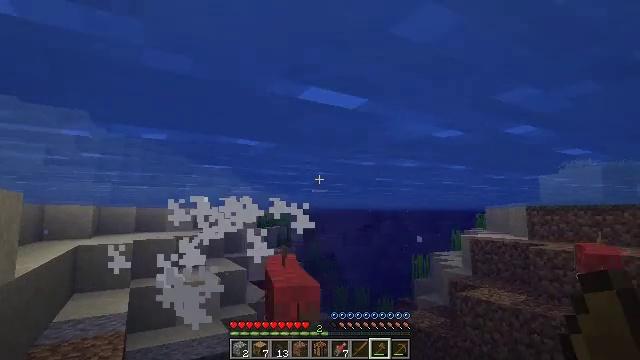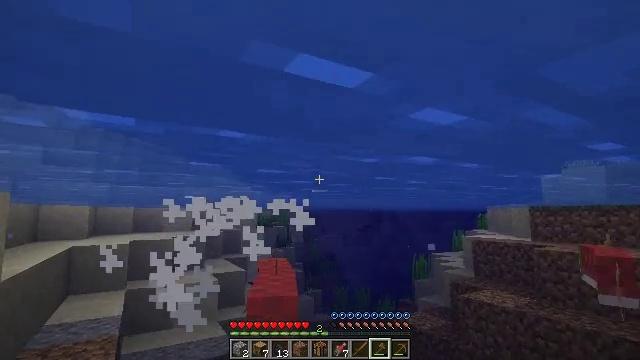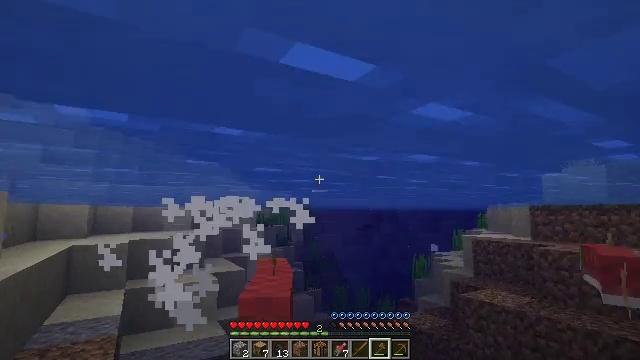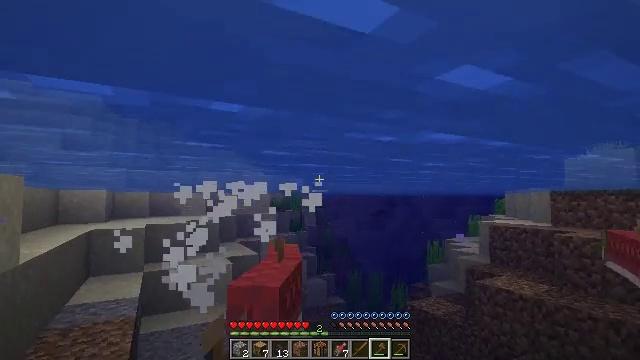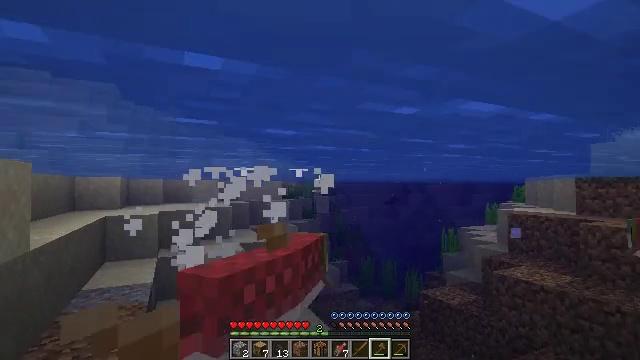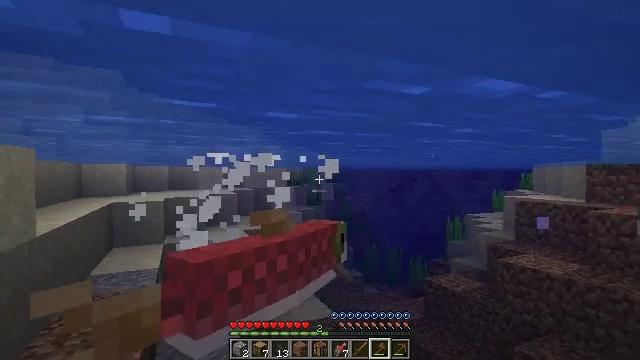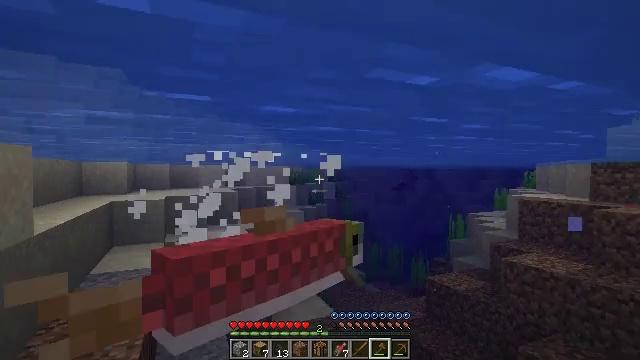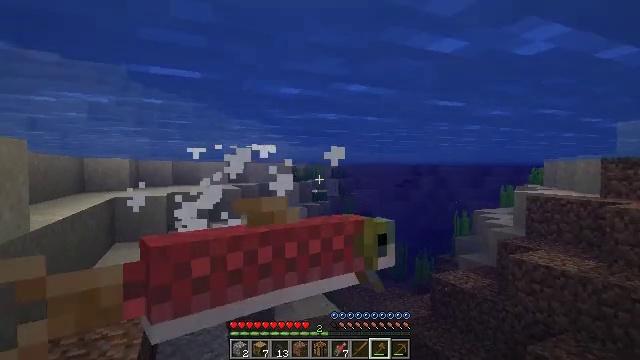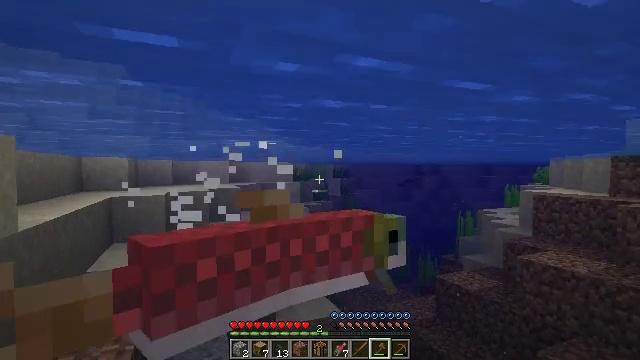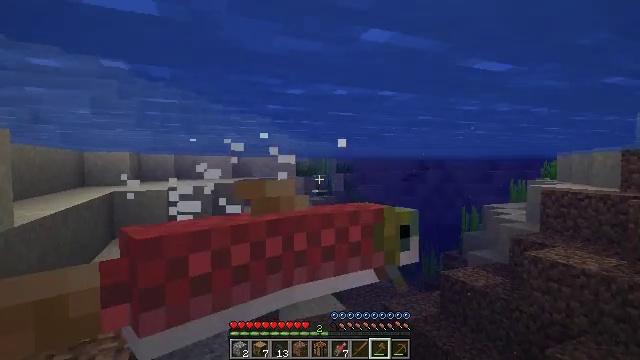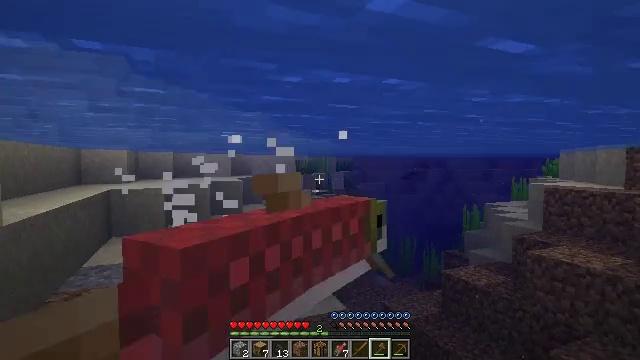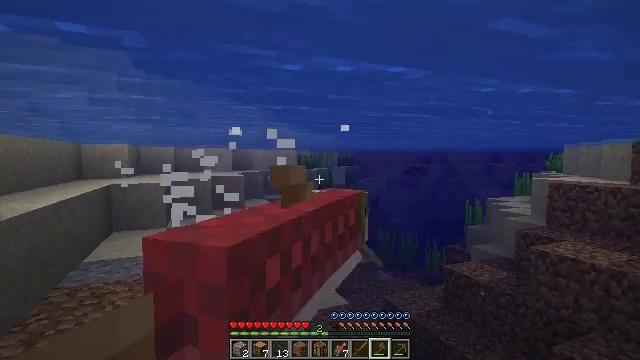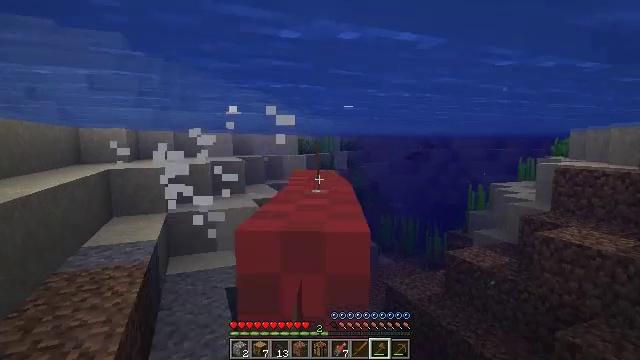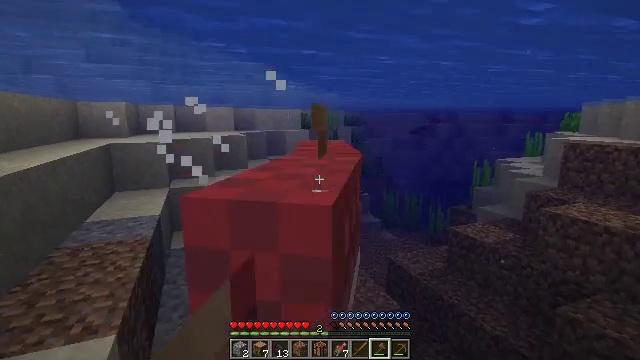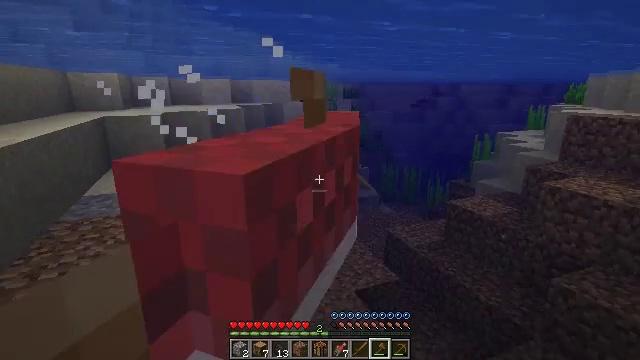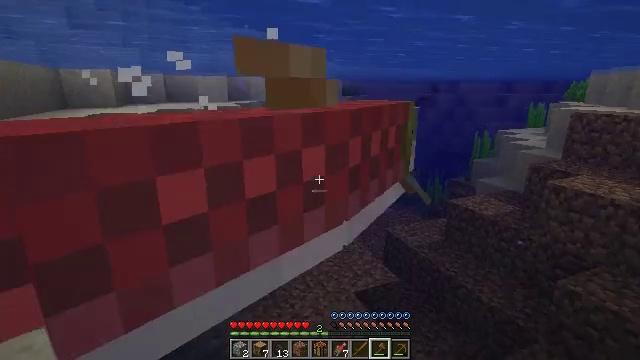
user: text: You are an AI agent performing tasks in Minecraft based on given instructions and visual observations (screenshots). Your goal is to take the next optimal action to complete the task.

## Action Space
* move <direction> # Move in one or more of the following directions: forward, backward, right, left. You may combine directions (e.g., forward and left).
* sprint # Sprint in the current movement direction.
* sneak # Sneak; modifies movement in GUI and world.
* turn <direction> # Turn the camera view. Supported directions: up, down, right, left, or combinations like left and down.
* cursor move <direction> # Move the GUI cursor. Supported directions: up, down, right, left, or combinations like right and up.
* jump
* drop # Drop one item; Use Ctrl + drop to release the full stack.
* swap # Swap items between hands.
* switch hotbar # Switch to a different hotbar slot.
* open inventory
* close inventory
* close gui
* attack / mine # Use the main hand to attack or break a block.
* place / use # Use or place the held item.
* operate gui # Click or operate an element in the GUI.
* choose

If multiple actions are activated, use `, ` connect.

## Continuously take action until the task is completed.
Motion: motion action
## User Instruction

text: Fish and kill the salmon.
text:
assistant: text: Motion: move forward, attack / mine
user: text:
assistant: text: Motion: move forward, attack / mine
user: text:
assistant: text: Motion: move forward, turn left and down
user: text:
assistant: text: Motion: move forward, turn left and down
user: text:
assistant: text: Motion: move forward, turn down
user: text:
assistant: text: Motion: move forward
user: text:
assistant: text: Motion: move forward
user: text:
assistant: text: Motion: move forward
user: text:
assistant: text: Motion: move forward
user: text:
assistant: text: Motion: move forward
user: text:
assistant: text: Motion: move forward
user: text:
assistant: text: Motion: move forward, turn down
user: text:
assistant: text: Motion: move forward, turn down
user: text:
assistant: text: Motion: move forward, turn down, attack / mine
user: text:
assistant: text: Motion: move forward, attack / mine
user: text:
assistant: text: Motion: move forward, attack / mine
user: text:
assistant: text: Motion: move forward
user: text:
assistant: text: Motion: move forward
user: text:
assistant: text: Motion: move forward, turn up
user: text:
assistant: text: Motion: move forward
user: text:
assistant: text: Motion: move forward, turn right
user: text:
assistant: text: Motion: move forward, turn right
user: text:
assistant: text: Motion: move forward, turn right
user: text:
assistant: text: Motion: move forward, turn right
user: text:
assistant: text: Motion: move forward, turn right and up
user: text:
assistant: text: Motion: move forward, turn right and up
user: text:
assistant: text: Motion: move forward, turn right and up
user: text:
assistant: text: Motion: move forward, turn right and up
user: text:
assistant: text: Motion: move forward, turn right and up
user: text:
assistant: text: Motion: move forward, turn right